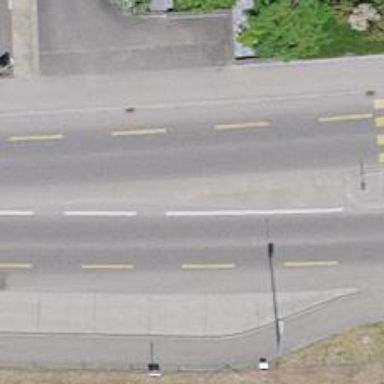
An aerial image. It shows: Bus stop with designated stop position for public transport.